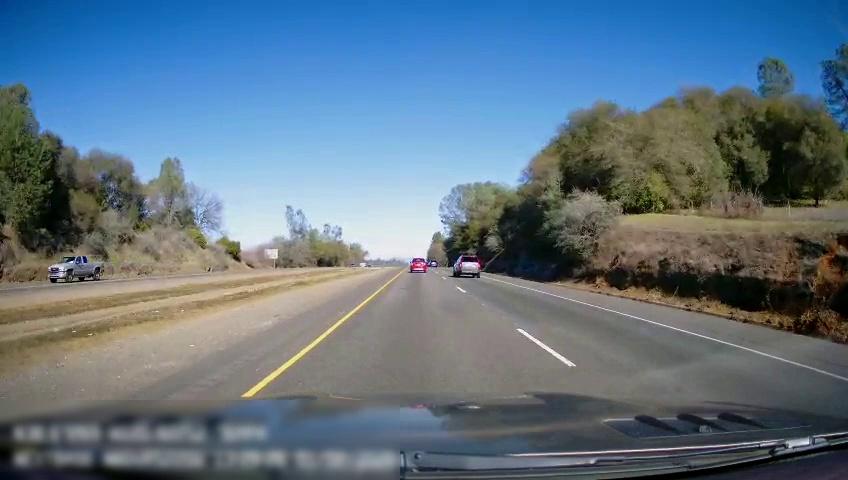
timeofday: Day
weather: Sunny
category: Drivable Space
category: Drivable Space
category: Vehicles | SUV
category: Vehicles | SUV
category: Vehicles | SUV
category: Vehicles | Truck
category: Lanes | Current Lane
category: Lanes | Current Lane
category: Lanes | Alternate Lane